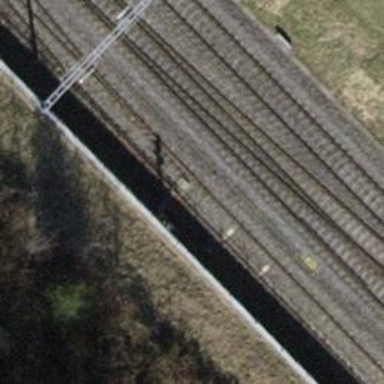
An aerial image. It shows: Rail siding with electrified tracks using contact line.